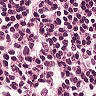
Metastatic tissue present: no